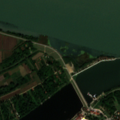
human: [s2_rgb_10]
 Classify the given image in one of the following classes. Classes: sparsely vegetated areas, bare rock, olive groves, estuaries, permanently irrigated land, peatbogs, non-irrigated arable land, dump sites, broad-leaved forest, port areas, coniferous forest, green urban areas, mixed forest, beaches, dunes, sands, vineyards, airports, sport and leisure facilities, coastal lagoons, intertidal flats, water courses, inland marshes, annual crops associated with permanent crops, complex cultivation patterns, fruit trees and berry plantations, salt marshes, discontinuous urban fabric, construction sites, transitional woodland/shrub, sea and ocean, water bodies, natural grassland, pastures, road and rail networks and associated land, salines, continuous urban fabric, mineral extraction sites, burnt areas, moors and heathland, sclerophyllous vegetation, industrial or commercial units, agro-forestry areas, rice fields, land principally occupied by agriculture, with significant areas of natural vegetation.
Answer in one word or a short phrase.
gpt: discontinuous urban fabric, industrial or commercial units, non-irrigated arable land, land principally occupied by agriculture, with significant areas of natural vegetation, broad-leaved forest, water courses